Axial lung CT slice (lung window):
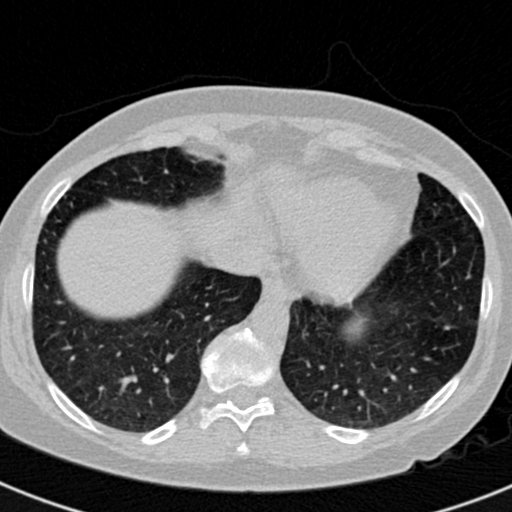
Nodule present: no